I will show an image sequence of human cooking. I have annotated the images with numbered circles. Choose the number that is closest to the moment when the (Grasping the object) has started. You are a five-time world champion in this game. Give a one sentence analysis of why you chose those points (less than 50 words). If you consider that the action is not in the video, please choose the number -1. Provide your answer at the end in a json file of this format: {"points": []}
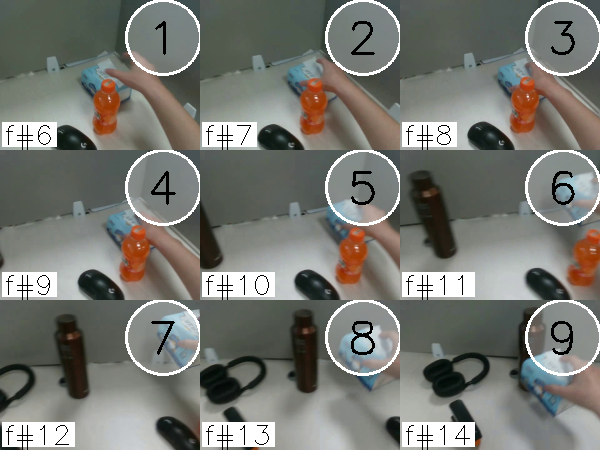
Frame 3 shows the clearest moment of hand-object contact.
{"points": [3]}